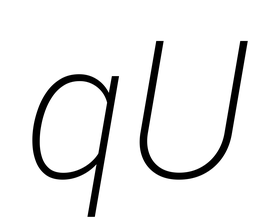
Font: Roboto-Italic_ExtraLight_Italic